Field crop: maize
Growth stage: 1
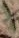
Species: atriplex